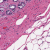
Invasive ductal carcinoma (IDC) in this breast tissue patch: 0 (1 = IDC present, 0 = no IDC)